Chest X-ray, PA view. Patient: 42 years old, sex M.
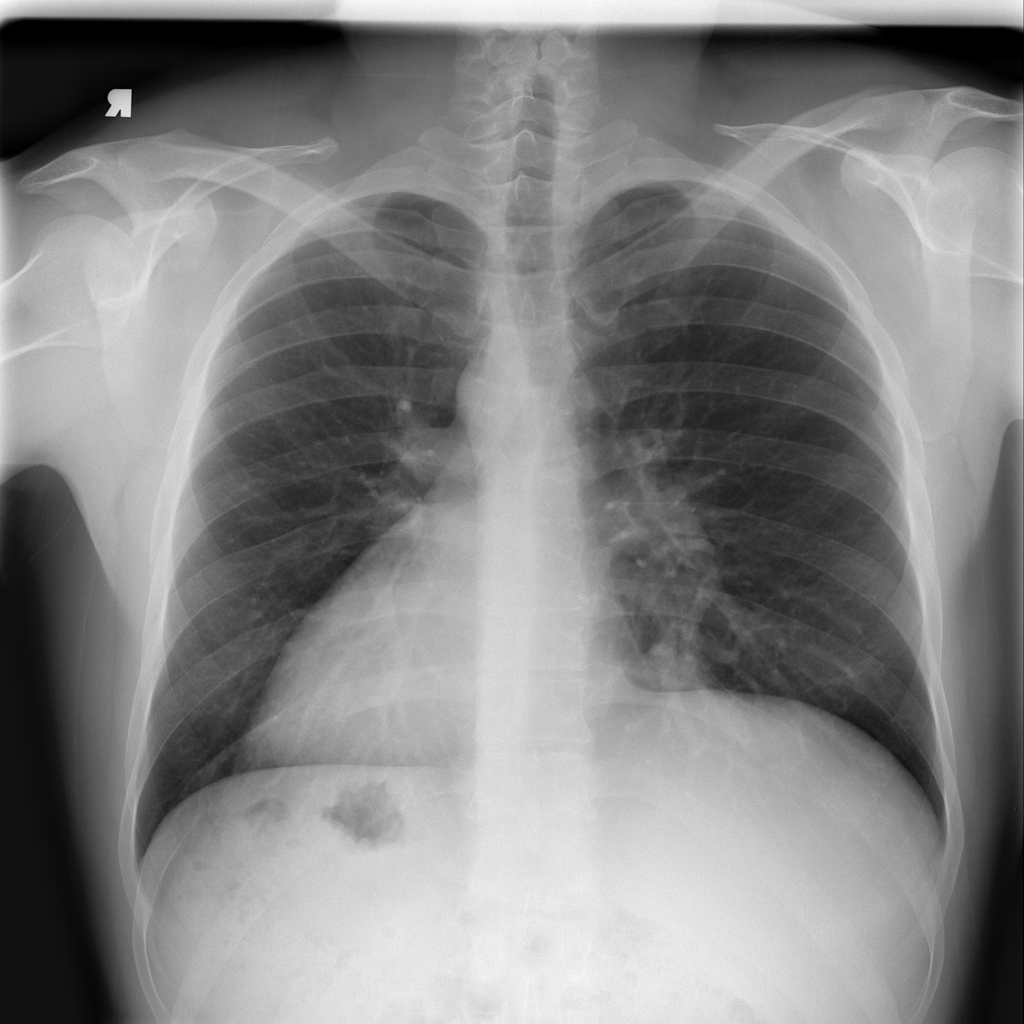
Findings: No Finding